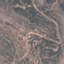
Land use / land cover class: HerbaceousVegetation